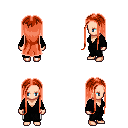
a pixel art fantasy rpg character, female body template, human, light skin, gray robe, white pants, red extra-long hairstyle, four views (front, back, left, right), 2x2 character sprite sheet, small pixel art, hard edges, no anti-aliasing